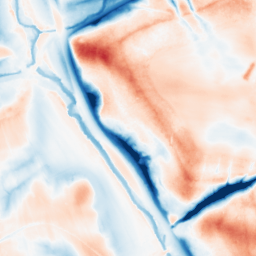
Category: edge_preserving
Decomposition family: guided
Decomposition parameters: radius: 16
eps: 1
Upsampling method: bilinear
Upsampling parameters: scale: 2
Upsampling scale: 2